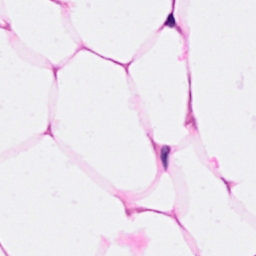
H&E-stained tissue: Breast